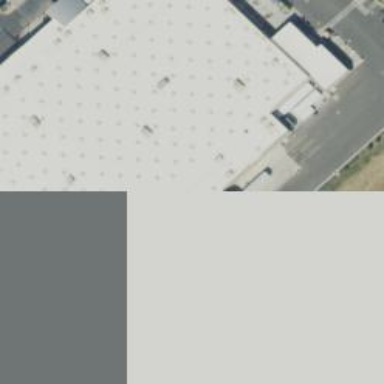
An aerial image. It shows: Supermarket.